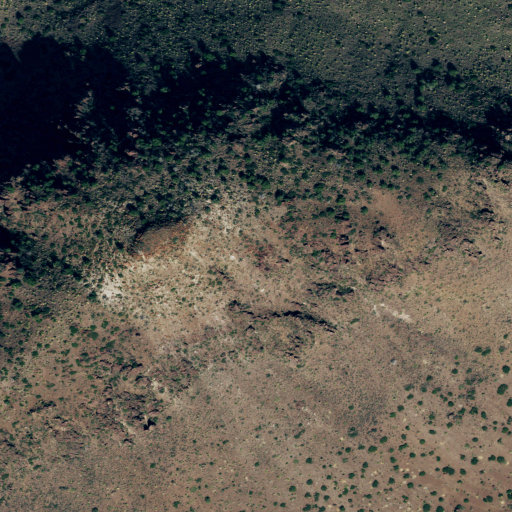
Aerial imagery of mountain in Texas named Lookout Mountain containing evergreen forest, deciduous forest, and shrub